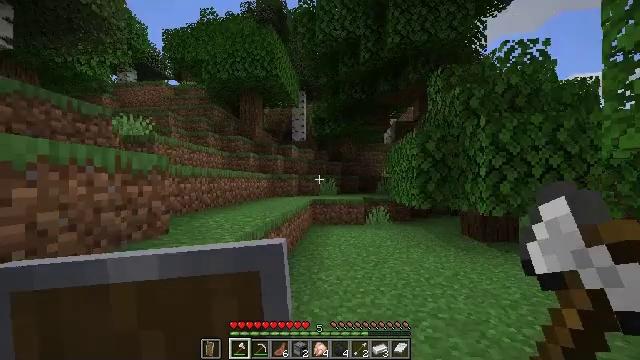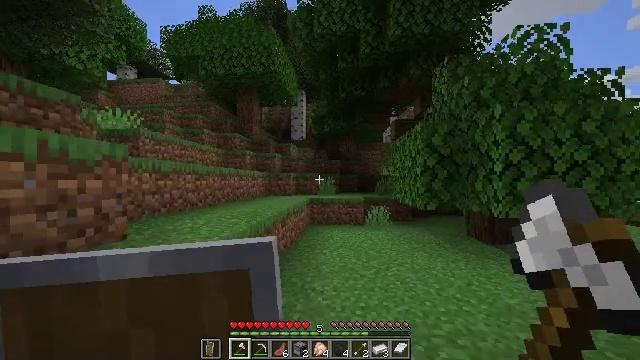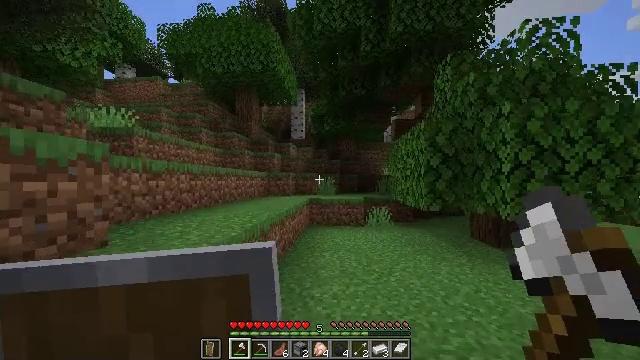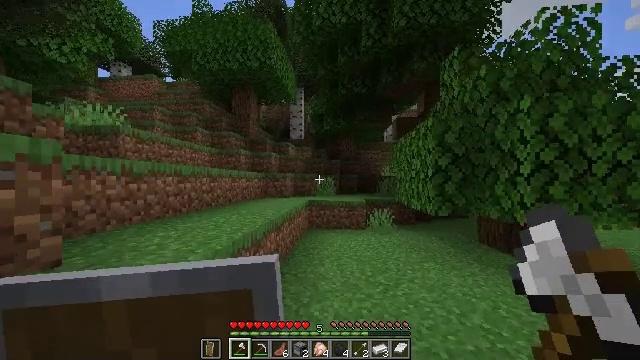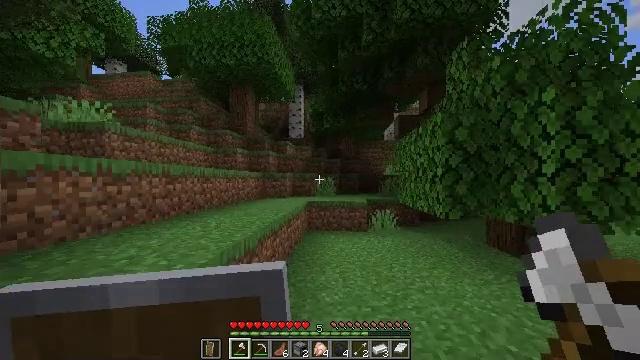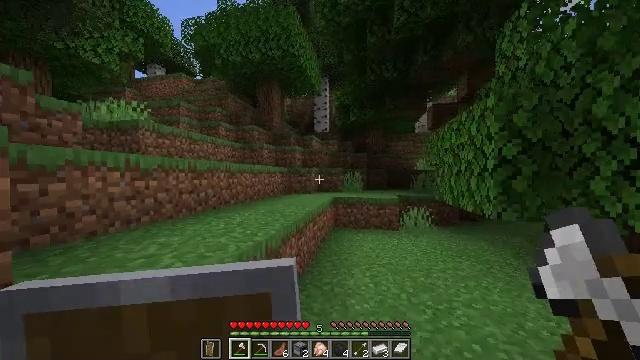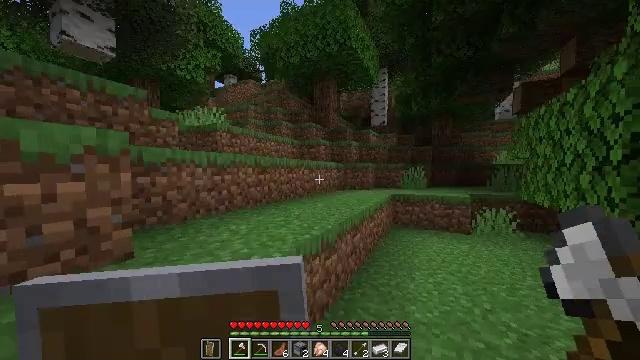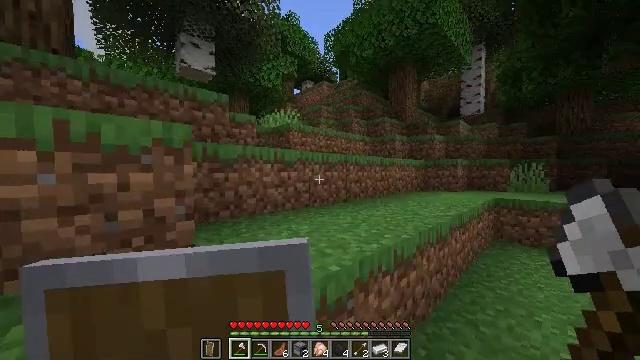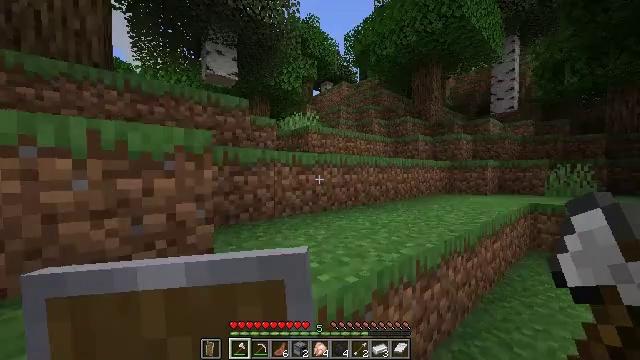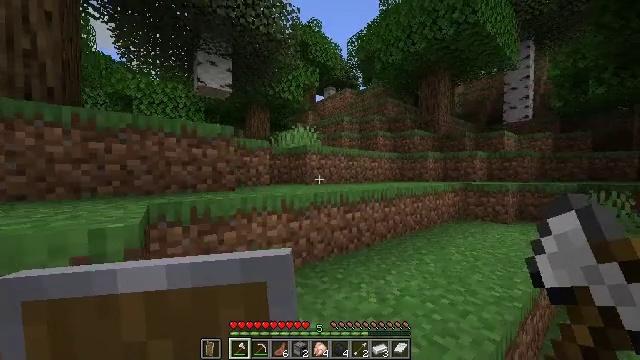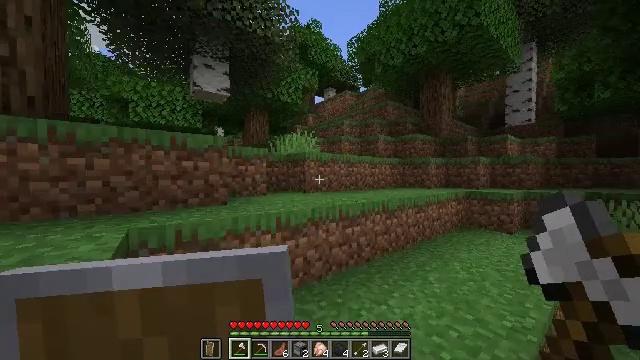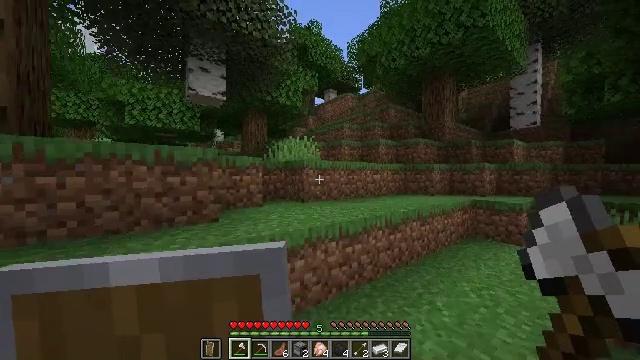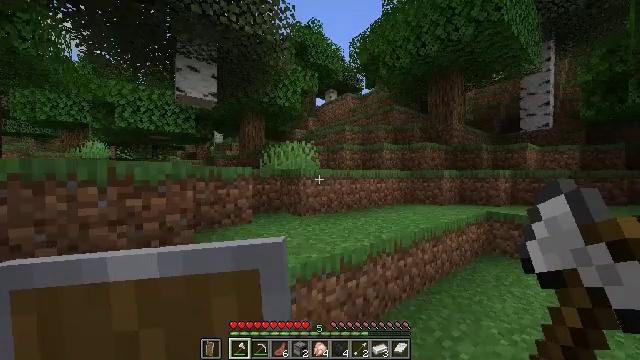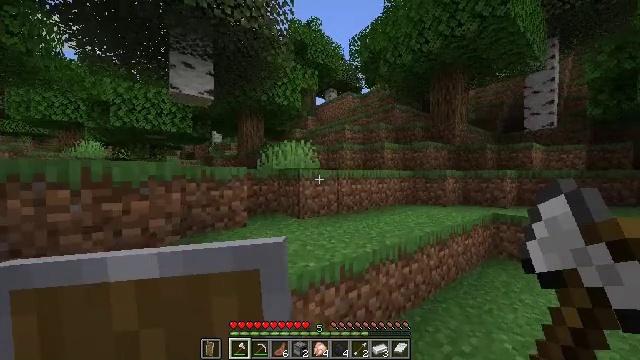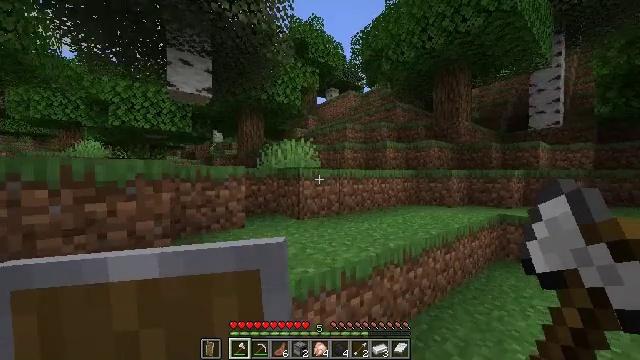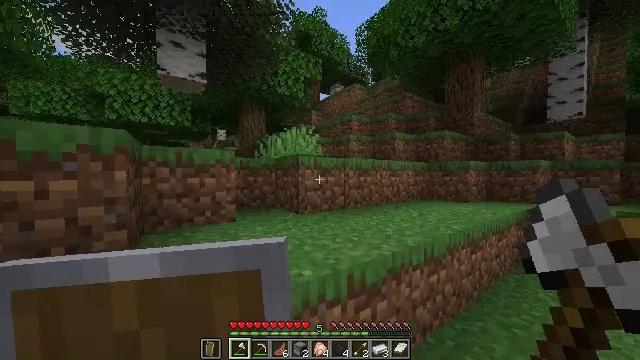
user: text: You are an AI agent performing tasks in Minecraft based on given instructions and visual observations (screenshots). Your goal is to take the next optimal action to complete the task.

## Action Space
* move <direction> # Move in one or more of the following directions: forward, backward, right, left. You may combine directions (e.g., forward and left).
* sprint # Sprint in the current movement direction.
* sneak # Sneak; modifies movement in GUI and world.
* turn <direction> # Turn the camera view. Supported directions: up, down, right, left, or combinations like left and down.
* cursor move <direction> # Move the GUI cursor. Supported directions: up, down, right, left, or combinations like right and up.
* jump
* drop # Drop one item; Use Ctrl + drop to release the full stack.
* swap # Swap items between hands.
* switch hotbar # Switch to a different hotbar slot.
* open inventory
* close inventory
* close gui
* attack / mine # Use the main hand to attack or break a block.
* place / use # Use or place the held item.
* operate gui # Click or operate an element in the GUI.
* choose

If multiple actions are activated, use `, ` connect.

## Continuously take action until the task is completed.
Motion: motion action
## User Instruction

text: Break the sugar cane.
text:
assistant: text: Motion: move forward, sprint
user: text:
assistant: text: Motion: move forward, sprint
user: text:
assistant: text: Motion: move forward, sprint
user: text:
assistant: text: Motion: move forward, sprint
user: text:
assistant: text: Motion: move forward, sprint, turn left and down
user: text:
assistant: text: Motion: move forward, sprint, turn left and down
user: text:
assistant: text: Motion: move forward, sprint, turn left
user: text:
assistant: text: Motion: move forward, sprint, turn left, jump
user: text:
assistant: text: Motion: move forward, sprint, jump
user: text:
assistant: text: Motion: move forward, sprint, jump
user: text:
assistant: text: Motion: move forward, sprint, jump
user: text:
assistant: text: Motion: move forward, sprint, jump
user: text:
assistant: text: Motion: move forward, sprint, jump
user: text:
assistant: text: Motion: move forward, sprint, jump
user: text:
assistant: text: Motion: move forward, sprint, turn left, jump
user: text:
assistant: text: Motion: move forward, sprint, turn left, jump
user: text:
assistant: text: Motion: move forward, sprint, jump
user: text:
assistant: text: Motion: move forward, sprint, jump
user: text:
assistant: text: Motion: move forward, sprint, jump
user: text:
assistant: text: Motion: move forward, sprint, jump
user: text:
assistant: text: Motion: move forward, sprint, jump
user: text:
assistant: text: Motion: move forward, sprint, jump
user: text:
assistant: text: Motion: move forward, sprint, jump
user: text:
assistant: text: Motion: move forward, sprint, jump
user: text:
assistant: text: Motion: move forward, sprint, jump
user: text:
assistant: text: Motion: move forward, sprint, jump
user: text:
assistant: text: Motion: move forward, sprint, jump
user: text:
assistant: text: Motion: move forward, sprint, turn left, jump
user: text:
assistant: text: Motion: move forward, sprint, jump
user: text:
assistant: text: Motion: move forward, sprint, turn left, jump